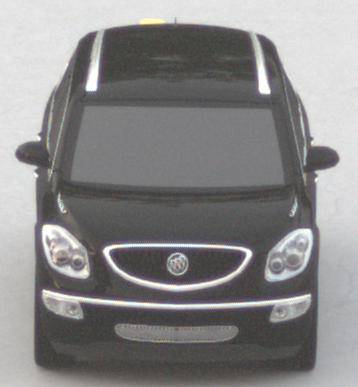
Make: Buick
Model: Enclave
Detailed model: GMT967
Model produced from: 2007
Model produced until: 2017
Doors: 5
Color: black
Road condition: dry road
Daytime: sunrise or sunset
Contrast: low contrast